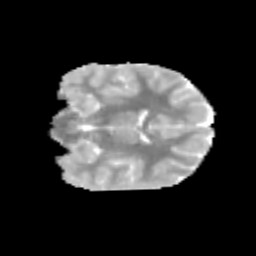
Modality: MD
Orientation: coronal
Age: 11
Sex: female
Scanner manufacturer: siemens
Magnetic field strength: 3 T
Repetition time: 3.8 s
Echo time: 0.07 s